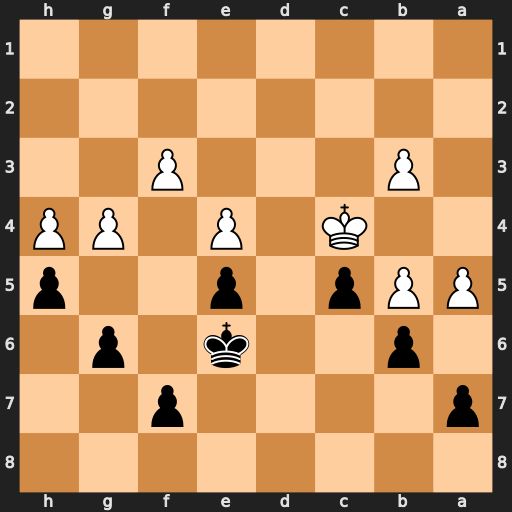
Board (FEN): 8/p4p2/1p2k1p1/PPp1p2p/2K1P1PP/1P3P2/8/8
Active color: b
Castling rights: -
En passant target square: -
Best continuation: g5 gxh5 gxh4